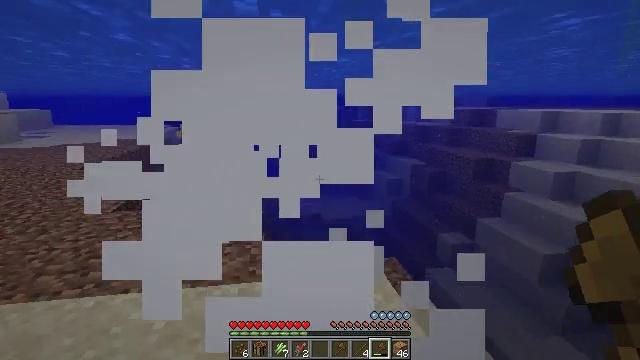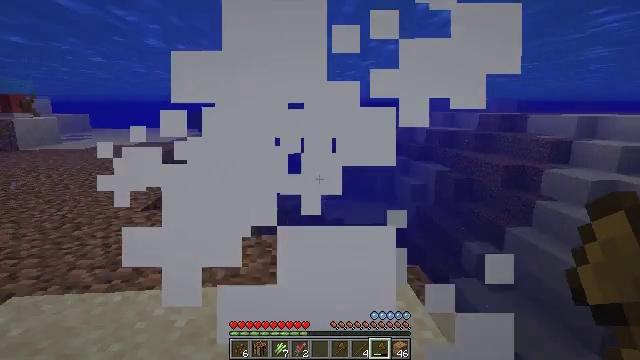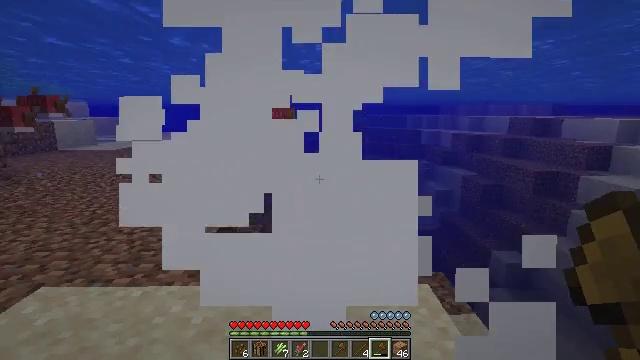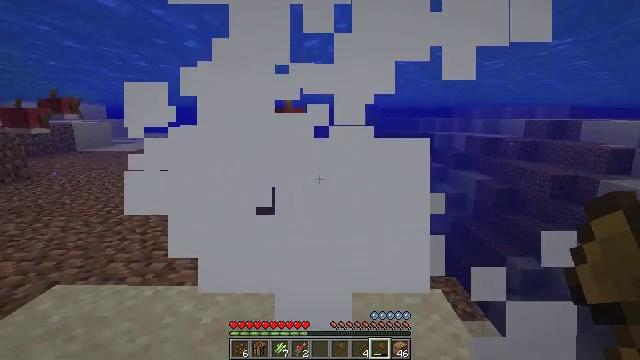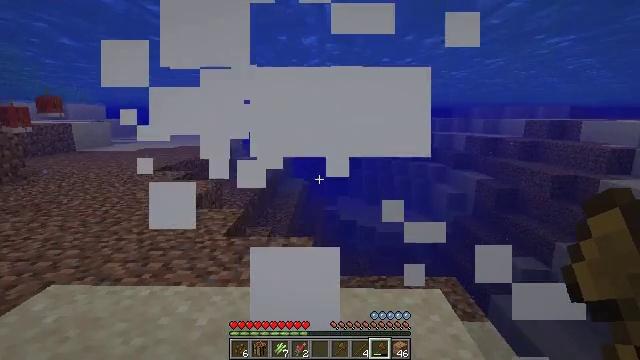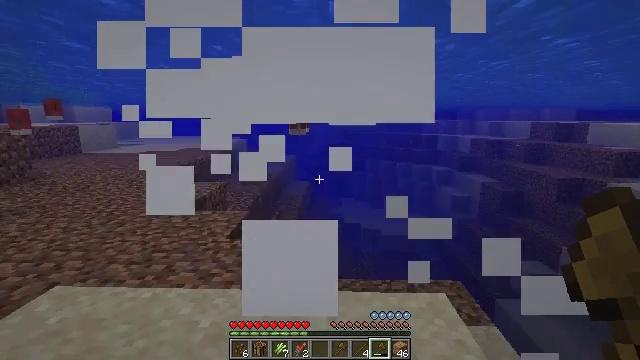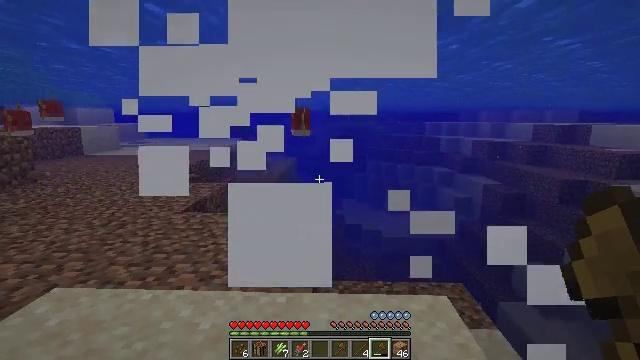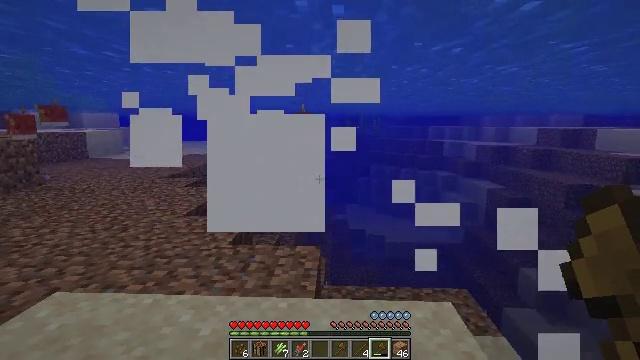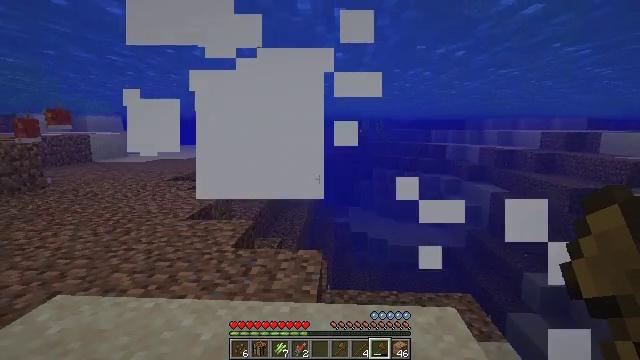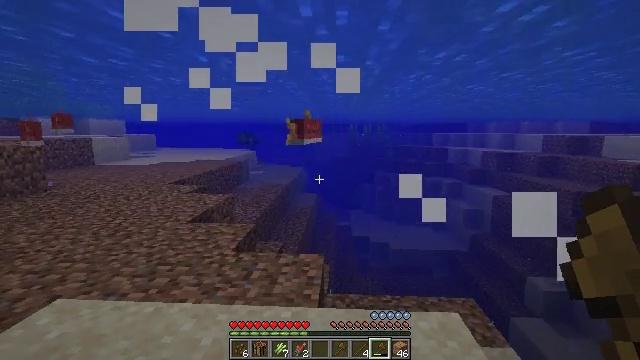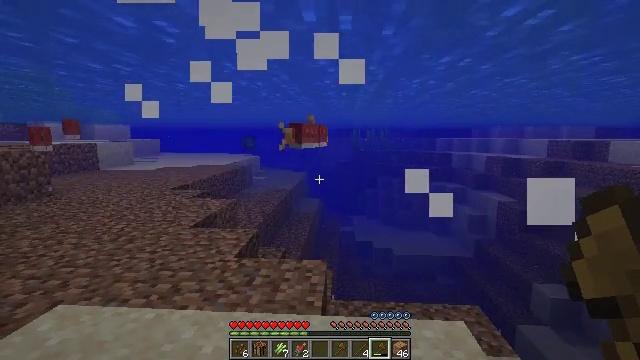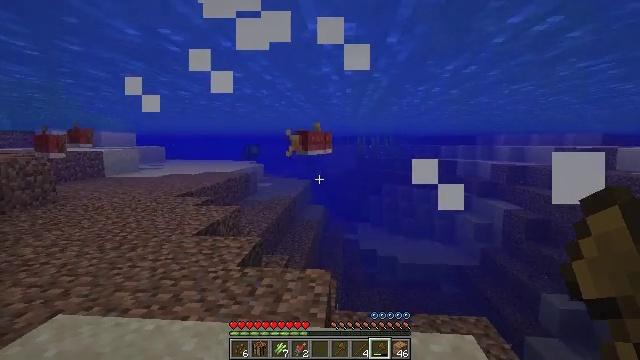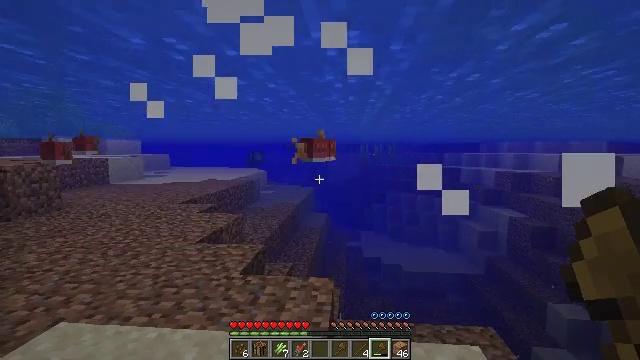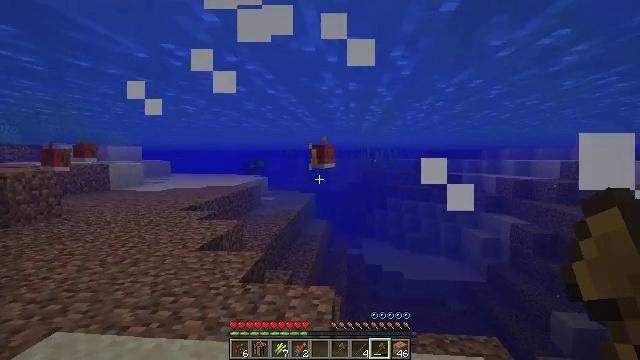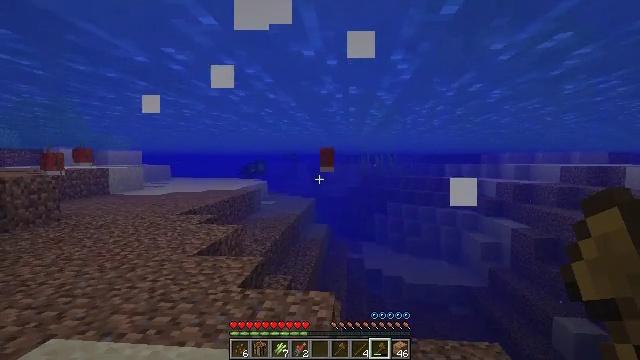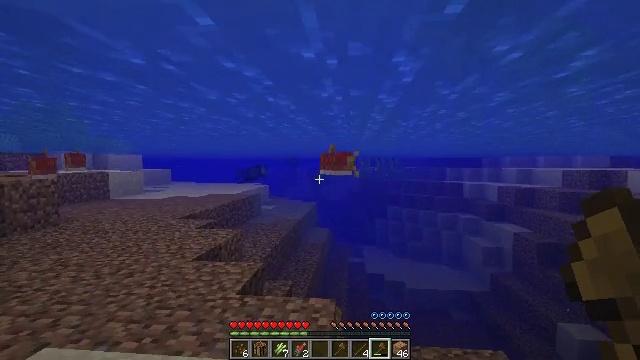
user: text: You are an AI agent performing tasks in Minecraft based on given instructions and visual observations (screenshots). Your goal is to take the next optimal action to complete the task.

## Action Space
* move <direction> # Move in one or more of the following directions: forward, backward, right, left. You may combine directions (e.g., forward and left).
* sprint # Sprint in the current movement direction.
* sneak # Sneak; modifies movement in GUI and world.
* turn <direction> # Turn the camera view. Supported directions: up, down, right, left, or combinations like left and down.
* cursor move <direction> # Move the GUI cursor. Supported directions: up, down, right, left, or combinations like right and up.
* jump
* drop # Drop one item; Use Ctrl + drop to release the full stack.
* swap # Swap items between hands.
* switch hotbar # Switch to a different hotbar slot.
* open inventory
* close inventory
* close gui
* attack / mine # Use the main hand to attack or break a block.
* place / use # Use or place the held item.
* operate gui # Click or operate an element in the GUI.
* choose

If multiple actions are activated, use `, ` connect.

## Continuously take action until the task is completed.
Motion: motion action
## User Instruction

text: Fish and kill the salmon.
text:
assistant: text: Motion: sneak, turn left
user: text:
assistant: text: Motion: sneak, turn left
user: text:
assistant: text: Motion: sneak, turn left
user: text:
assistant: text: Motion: sneak
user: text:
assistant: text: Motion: sneak
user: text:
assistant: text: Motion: sneak
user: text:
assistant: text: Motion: move forward, sneak
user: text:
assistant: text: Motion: move forward, sneak
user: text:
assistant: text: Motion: move forward, sneak
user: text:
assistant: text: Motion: move forward, sneak
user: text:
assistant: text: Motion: move forward, sneak, turn up
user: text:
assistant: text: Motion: move forward, sneak, turn up
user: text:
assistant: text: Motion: move forward, sneak, turn up
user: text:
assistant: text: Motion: move forward, sneak
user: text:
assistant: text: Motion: move forward, sneak
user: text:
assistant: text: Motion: move forward, sneak
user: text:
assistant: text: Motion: move forward, sneak
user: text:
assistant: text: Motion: move forward, sneak
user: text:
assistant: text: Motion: move forward, sneak
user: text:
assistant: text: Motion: move forward, sneak
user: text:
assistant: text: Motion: move forward, sneak, turn right
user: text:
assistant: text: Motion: move forward, sneak
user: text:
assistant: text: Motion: move forward, sneak
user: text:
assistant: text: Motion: move forward, sneak
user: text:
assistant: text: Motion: move forward, sneak
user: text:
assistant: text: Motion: move forward, sneak, attack / mine
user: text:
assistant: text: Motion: move forward, sneak, attack / mine
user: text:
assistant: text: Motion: move forward, sneak, attack / mine
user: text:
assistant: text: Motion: move forward, sneak
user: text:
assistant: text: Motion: move forward, sneak